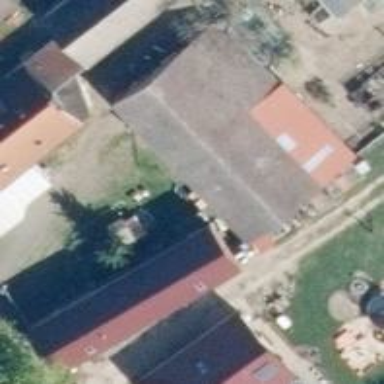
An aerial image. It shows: Garage.